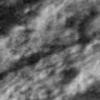
Label: no_change